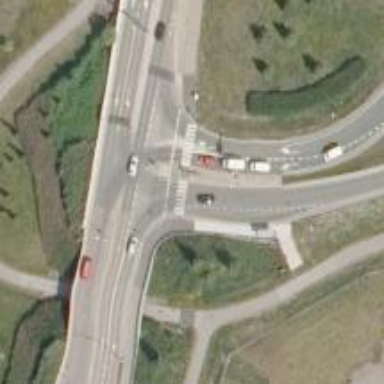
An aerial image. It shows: Asphalt trunk link road.